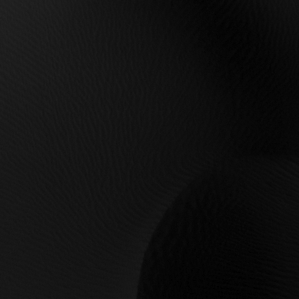
Label: non_frost